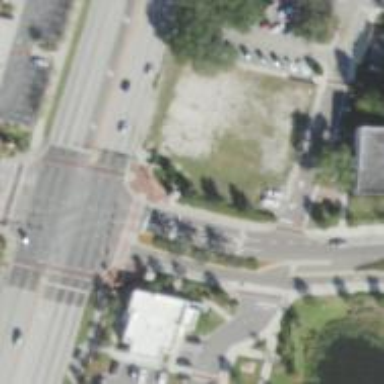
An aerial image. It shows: Marked crossing on footway.